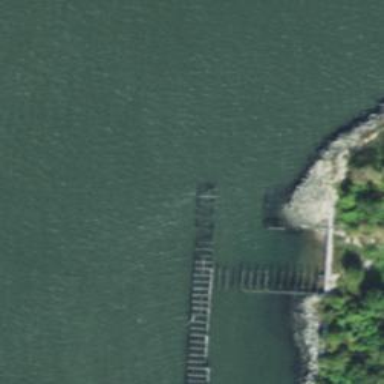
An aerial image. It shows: Ruined pier structure.